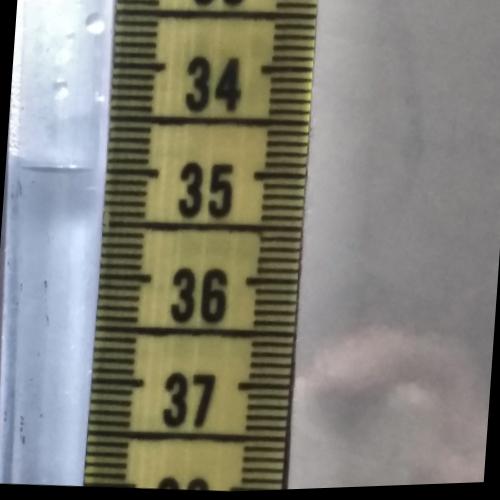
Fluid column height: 35.0 cm